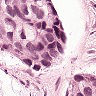
Metastatic tissue present: yes